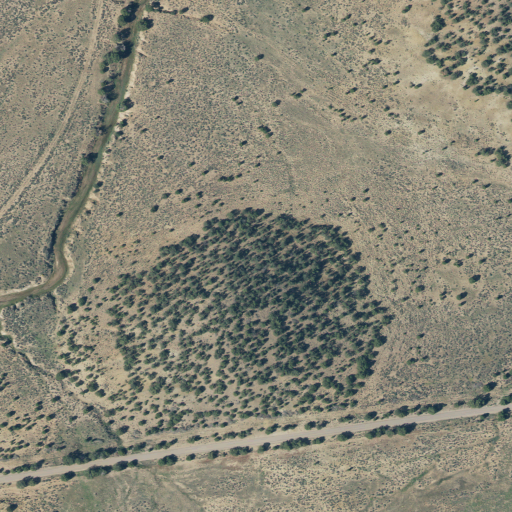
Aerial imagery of plain(s) in Utah named Richie Flat containing shrub, evergreen forest, and open development